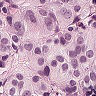
Metastatic tissue present: yes